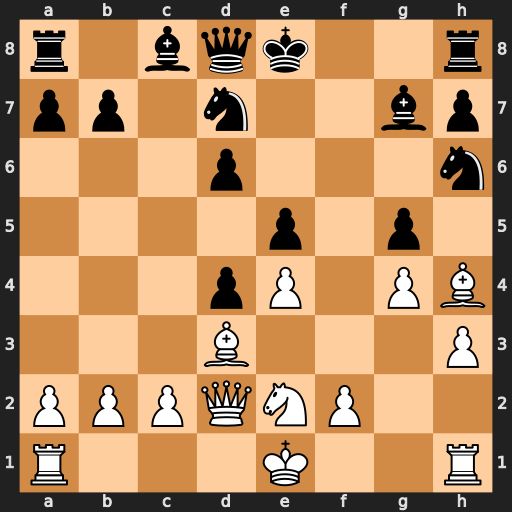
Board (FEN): r1bqk2r/pp1n2bp/3p3n/4p1p1/3pP1PB/3B3P/PPPQNP2/R3K2R
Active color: w
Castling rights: KQkq
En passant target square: -
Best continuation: Bxg5 Qc7 Bxh6 Bxh6 Qxh6